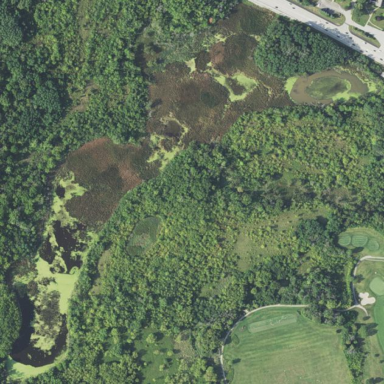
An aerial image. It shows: Beautiful wet meadow natural wetland.